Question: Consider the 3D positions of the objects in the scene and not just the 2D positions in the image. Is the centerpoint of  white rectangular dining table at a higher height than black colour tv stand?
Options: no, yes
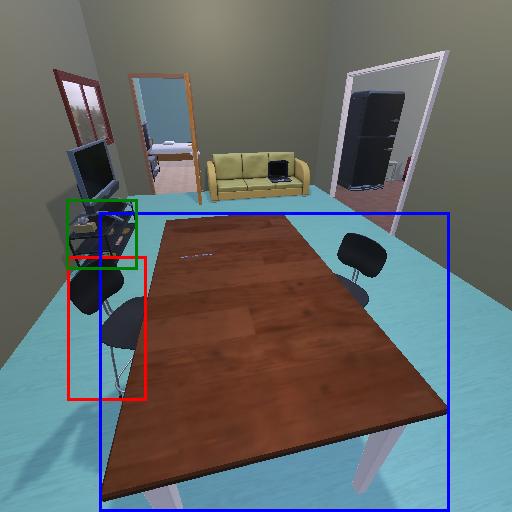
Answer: no